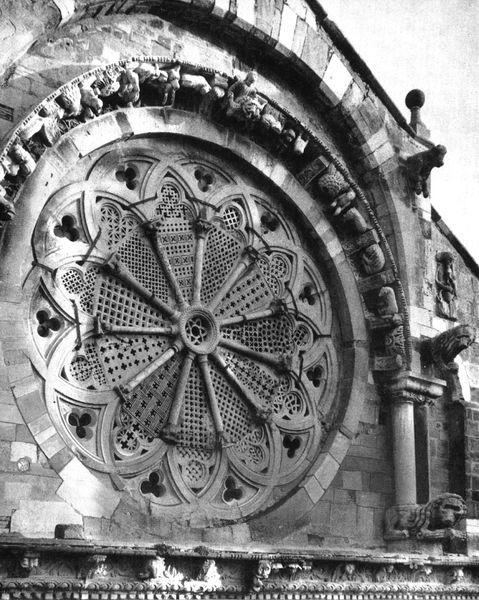
Titel: Troia (Apulien), Kathedrale
Standort: Troia (EU - I - Campanien)
Schlagwörter: himmel, schatten, fenster, grau, licht, schmuck, säule, säulen, rose, muster, wand, architektur, stein, steine, kirche, gotik, rund, bogen, fassade, mauer, ziegel, figuren, rundbogen, detail, lciht, foto, fugen, kathedrale, fries, aussenansicht, gemäuer, löwen, statuen, rosenfenster, rosette, löwe, durchbrochen, wasserspeier, details, sakralbau, masswerk, gemauert, fensterrose, kirchenfenster, dreipass, wasserspeyer, fenstet, 10, 3d kunst